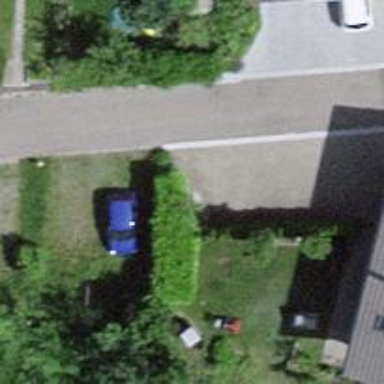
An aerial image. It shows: Hedge acting as barrier.